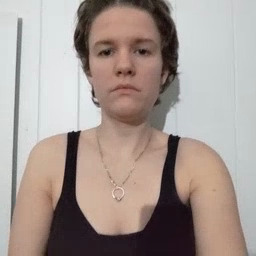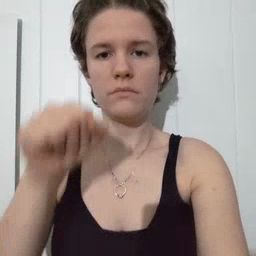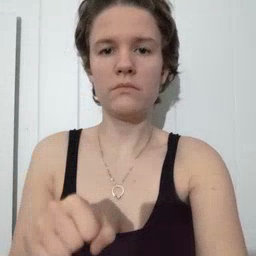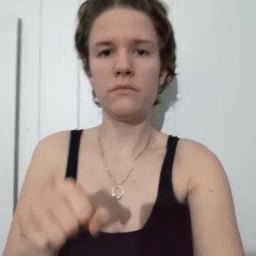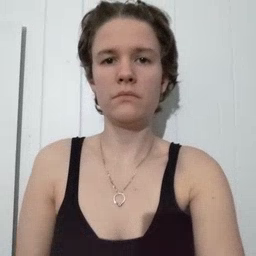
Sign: can